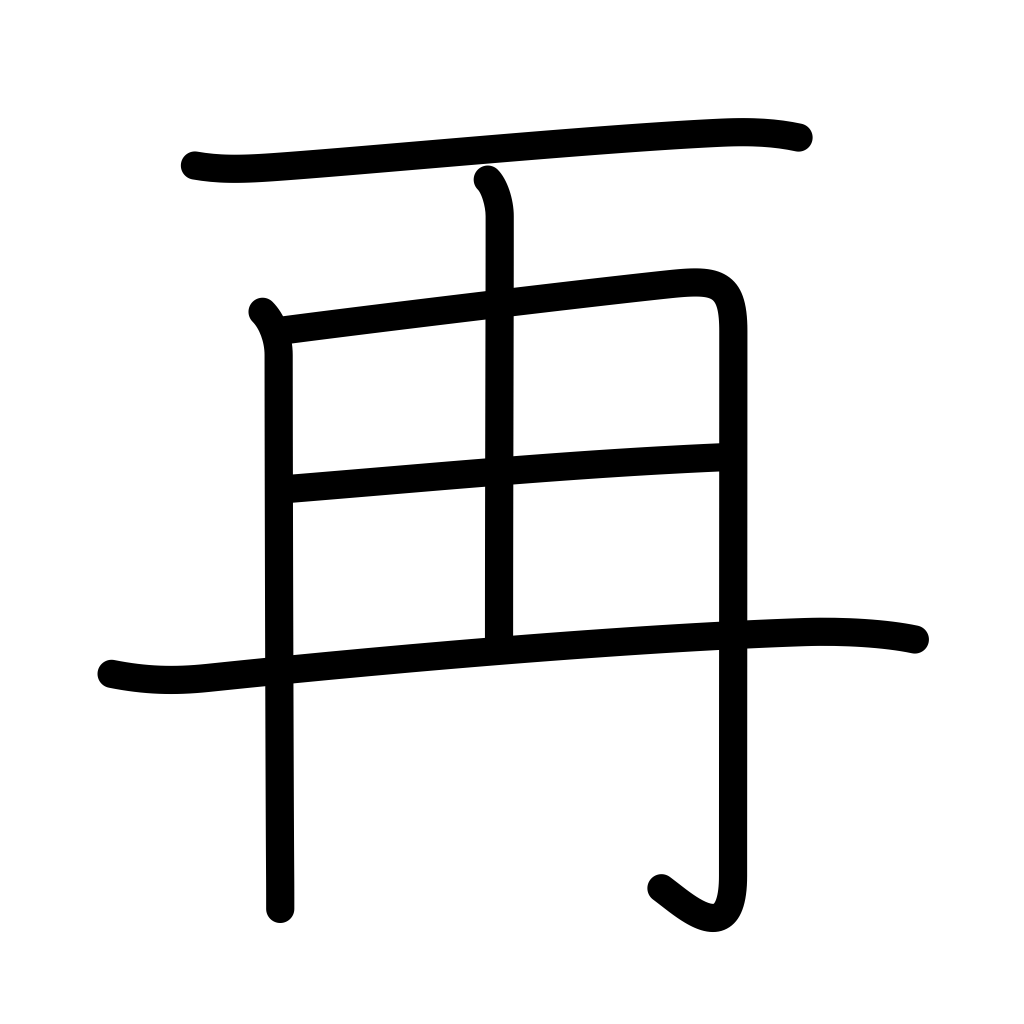
Meaning: again, twice, second time